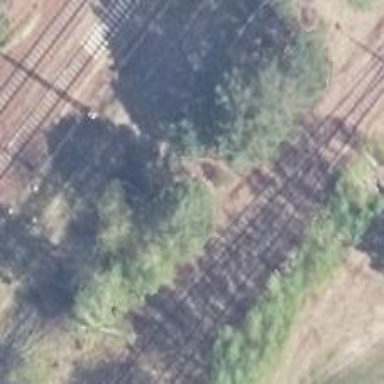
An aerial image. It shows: Railway yard.